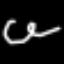
Label: squiggle